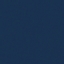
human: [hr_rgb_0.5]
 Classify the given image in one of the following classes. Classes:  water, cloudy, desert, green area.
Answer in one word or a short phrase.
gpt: water